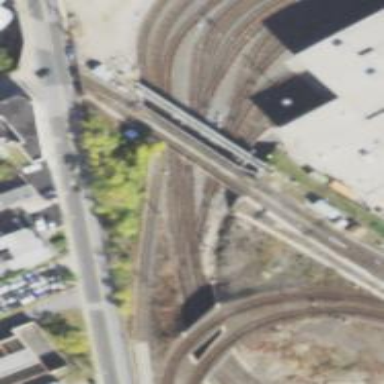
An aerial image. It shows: Yard area with electrified rail tracks.